Interaction volume radius: 5 \u00c5
Interaction volume height: 35 \u00c5
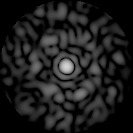
Disorder parameter: 0.834